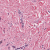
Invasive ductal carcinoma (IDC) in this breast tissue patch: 0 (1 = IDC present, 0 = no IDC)